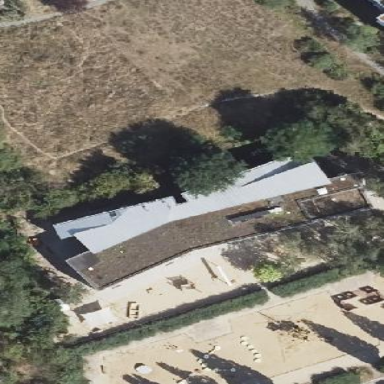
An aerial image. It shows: Kindergarten.